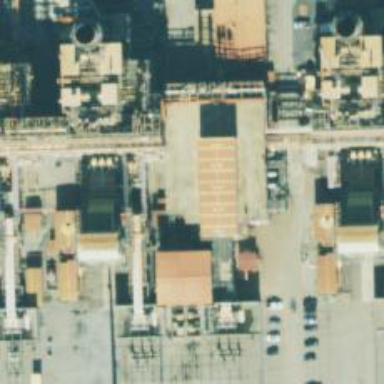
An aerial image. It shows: Gas-powered generator using steam turbine.